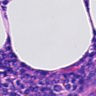
Metastatic tissue present: no